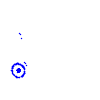
Particle: pion